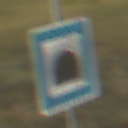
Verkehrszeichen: Tunnel
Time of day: MorningAfternoon
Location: Outdoor (Suburban)
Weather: PartlyCloudy
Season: NotSpecified
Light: Natural